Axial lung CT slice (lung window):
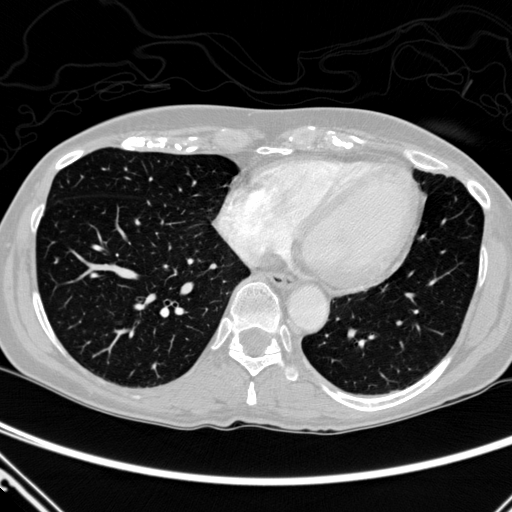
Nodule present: no